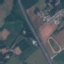
Land use / land cover: Highway